Question: i've a problem with handling the ExpandableListView.
I have a tabwidget so i have to extend from TabActivity in my MainAppilcation class.
On each tab there is an other ExpandableListView as Content.
The content should be set with a menu-xml-file.
My menu.xml looks like this:
'''
<?xml version="1.0" encoding="utf-8"?>
<menu xmlns:android="http://schemas.android.com/apk/res/android">
<group android:id="@+id/group1"
android:title="@string/group1">
<item android:id="@+id/sub1"
android:title="@string/sub1" />
<item android:id="@+id/sub2"
android:title="@string/sub2" />
<item android:id="@+id/sub3"
android:title="@string/sub3" />
</group>
<group android:id="@+id/group2"
android:title="@string/group2">
<item android:id="@+id/sub1"
android:title="@string/sub1" />
<item android:id="@+id/sub2"
android:title="@string/sub2" />
<item android:id="@+id/sub3"
android:title="@string/sub3" />
</group>
</menu>
'''
The whole content to be shown is static. So it doesn't change dynamicly.
At the End it should look like this:

Now, here is my Question.
'''
<ExpandableListView
android:id="@+id/ExpList"
android:layout_height="match_parent"
android:layout_width="match_parent"
android:expandableListEntries="@menu/basic" />
'''
'''
ExpandableListView view = (ExpandableListView)findViewById(R.id.my_button);
view.setEntries(R.menu.basic);
'''
(without using simple e.g.FileReader)?
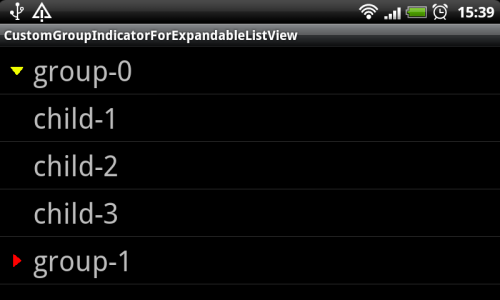
Answer: It is not possible with an 'R.menu'. I made it with a 'values.xml' containing string-arrays. I read out the entries in each string-array to fill 2 kind of Objects.
1) The Group entity.
2) The Child entity.
After that I created an 'ExpandableListAdapter extending BaseExpandableListAdapter' and override the methods 'getChild()' and 'getGroup()' with the getter an setter of my 2 objects.
At the End i had to set the Adapter 'ExpandableListAdapter' and to set the indicators with my content.